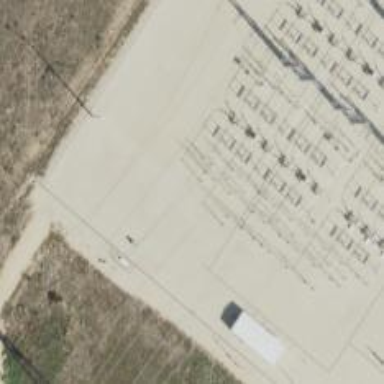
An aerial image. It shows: Switch for power supply.